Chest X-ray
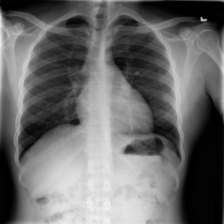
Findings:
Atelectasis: negative
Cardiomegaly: negative
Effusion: negative
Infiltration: negative
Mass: negative
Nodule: negative
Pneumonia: negative
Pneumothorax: negative
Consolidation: negative
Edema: negative
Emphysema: negative
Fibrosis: negative
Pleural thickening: negative
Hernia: negative